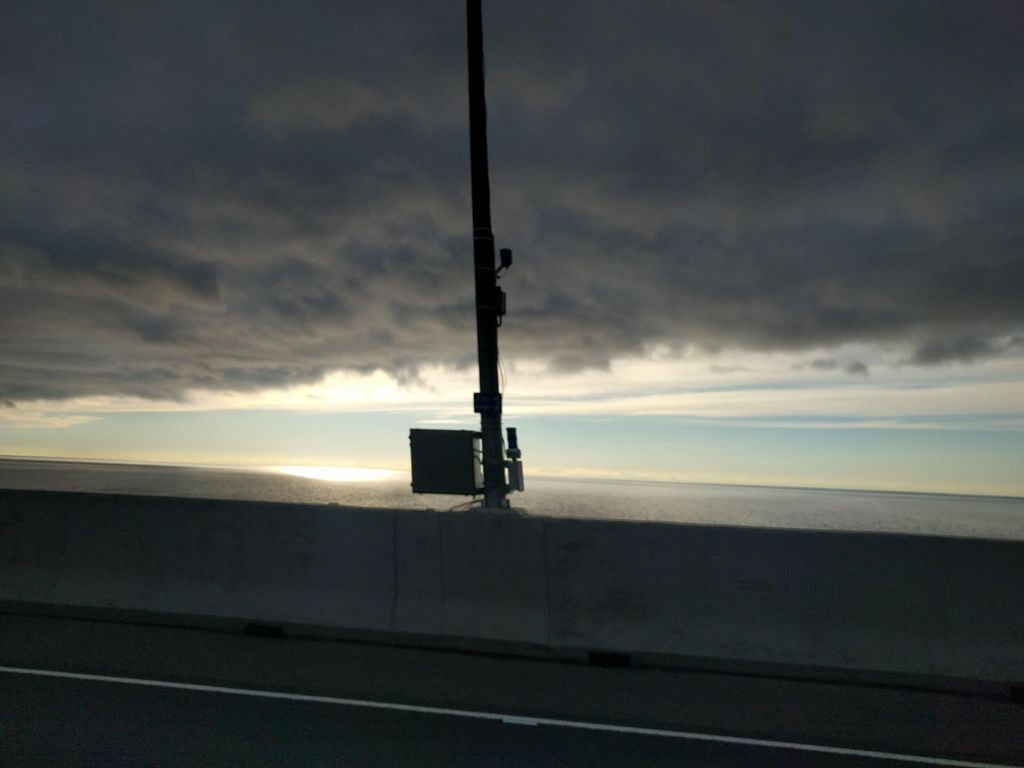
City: charlottetown